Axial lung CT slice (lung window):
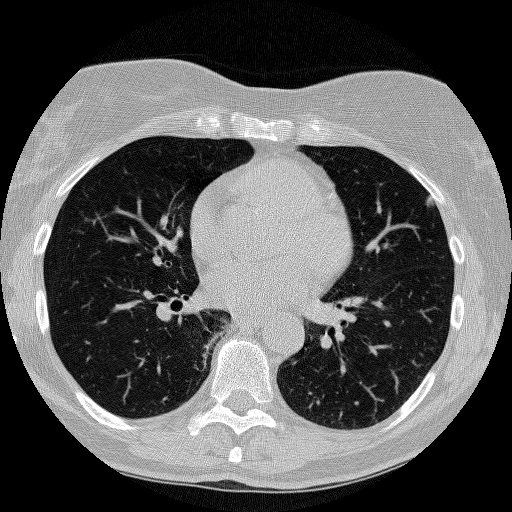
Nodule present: yes
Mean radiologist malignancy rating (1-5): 3.5